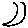
Label: moon